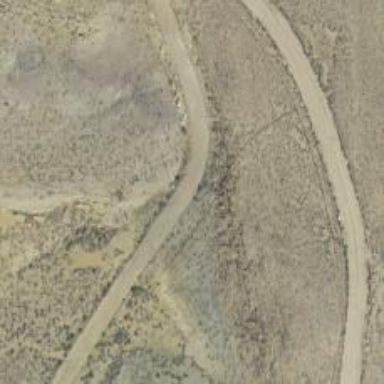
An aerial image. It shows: Service road track.